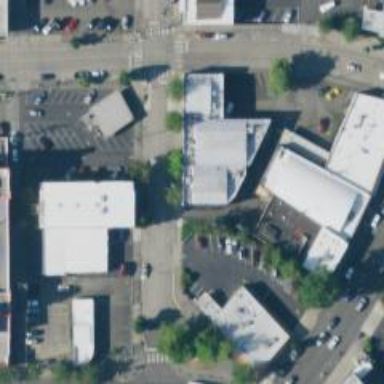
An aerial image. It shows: Alley with asphalt surface designated as service road.